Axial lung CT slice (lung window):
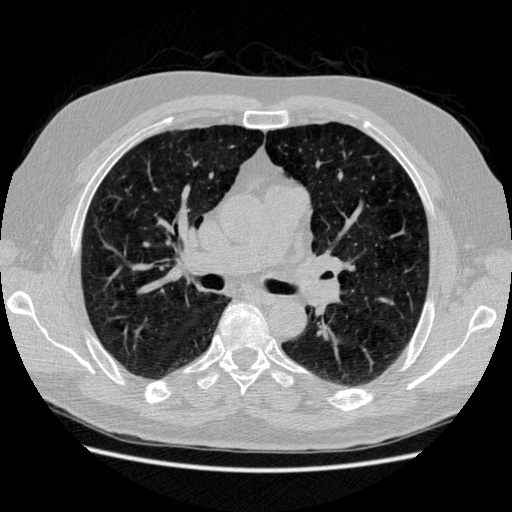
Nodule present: no